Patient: sex M, age 34
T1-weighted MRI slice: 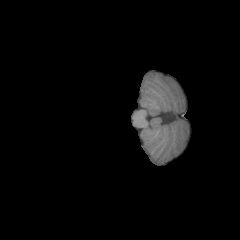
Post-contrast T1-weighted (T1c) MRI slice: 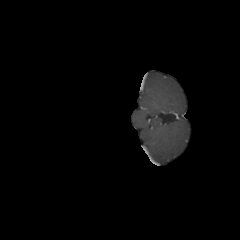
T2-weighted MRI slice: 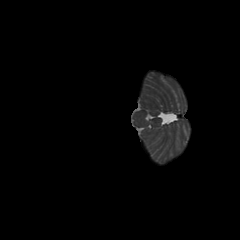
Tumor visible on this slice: no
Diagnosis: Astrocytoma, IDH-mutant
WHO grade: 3